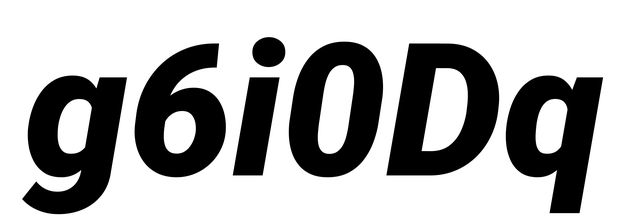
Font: Roboto-Italic_Black_Italic